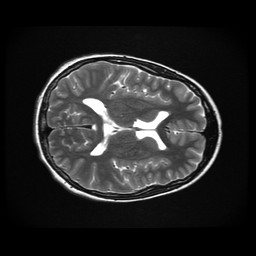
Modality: T2w
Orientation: axial
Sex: female
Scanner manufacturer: ge
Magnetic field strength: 3 T
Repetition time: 5 s
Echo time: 0.1015 s